Question: I'm trying to use ViewModels for the first time using AutoMapper. I have two models:
'''
public class Item
{
public int ItemId { get; set; }
public bool Active { get; set; }
public string ItemCode { get; set; }
public string Name { get; set; }
public List<ItemOption> ItemOptions { get; set; }
//...
}
public class ItemOption
{
public int ItemOptionId { get; set; }
public string Name { get; set; }
public string Barcode { get; set; }
//...
}
'''
Which I have turned into two ViewModels:
'''
public class ItemDetailViewModel
{
public int ItemDetailViewModelId { get; set; }
public int ItemId { get; set; }
public bool Active { get; set; }
public string ItemCode { get; set; }
public string Name { get; set; }
public List<ItemDetailItemOptionViewModel> ItemOptions { get; set; }
}
public class ItemDetailItemOptionViewModel
{
public int ItemDetailItemOptionViewModelId { get; set; }
public int ItemOptionId { get; set; }
public string Name { get; set; }
public string Barcode { get; set; }
}
'''
I then set the following in my application start-up:
'''
Mapper.CreateMap<Item, ItemDetailViewModel>();
Mapper.CreateMap<ItemOption, ItemDetailItemOptionViewModel>();
'''
Finally I scaffolded my ItemDetailViewModel:

I then built my project and added a new Item through /Item/Create
I had a look in the database expecting to see that I would have an entry in the Item table, but instead I have ItemDetailViewModel and ItemDetailItemOptionViewModel tables, which I wasn't expecting and the data is is ItemDetailViewModel.
I assume I have done something wrong with my scaffolding? How do I scaffold off the ViewModel without making it part of the main business models?
If it isn't possible to scaffold the controller with a ViewModel, then how do I reference the ViewModel in the controller and save changes back to the database?
For example what would the following change to once I remove ItemDetailViewModel from the db context?
'''
//
// POST: /Item/Create
[HttpPost]
[ValidateAntiForgeryToken]
public ActionResult Create(ItemDetailViewModel itemdetailviewmodel)
{
if (ModelState.IsValid)
{
db.ItemDetailViewModels.Add(itemdetailviewmodel);
db.SaveChanges();
return RedirectToAction("Index");
}
return View(itemdetailviewmodel);
}
'''
So am I correct that my Index/Details should work as so or is there a better way of doing it?
'''
//
// GET: /Item/
public ActionResult Index()
{
var items = db.Items.ToList();
var itemdetailviewmodel = AutoMapper.Mapper.Map<ItemDetailViewModel>(items);
return View(itemdetailviewmodel);
}
//
// GET: /Item/Details/5
public ActionResult Details(int id = 0)
{
ItemDetailViewModel itemdetailviewmodel = AutoMapper.Mapper.Map<ItemDetailViewModel>(db.Items.Find(id));
if (itemdetailviewmodel == null)
{
return HttpNotFound();
}
return View(itemdetailviewmodel);
}
'''
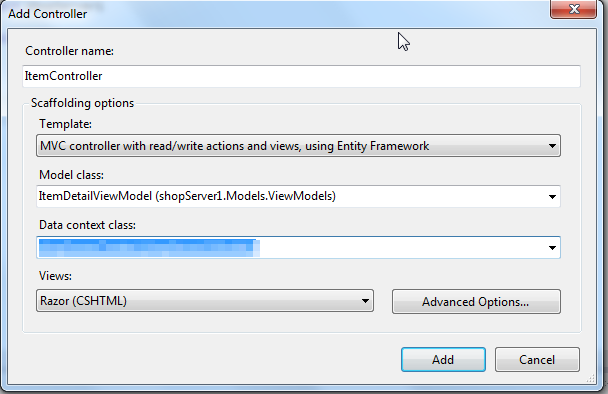
Answer: Scaffolding is not that intelligent. The standard controller scaffolding template is creating a DbContext with the controller model and presumes you are working with the DB models, not view models and it does not use Automapper. So you'll need to either not use scaffolding, or check what it has done before using it.
And nothing is wrong with the way you use scaffolding, it is just not supposed to do what you expect.
this is how you do this without scaffolding
'''
// Without Automapper
[HttpPost]
[ValidateAntiForgeryToken]
public ActionResult Create(ItemDetailViewModel model)
{
if (ModelState.IsValid)
{
var item = new Item()
{
Active = model.Active,
ItemCode = model.ItemCode,
Name = model.Name,
ItemOptions = // code to convert from List<ItemDetailItemOptionViewModel> to List<ItemOption>
}
db.Items.Add(item);
db.SaveChanges();
return RedirectToAction("Index");
}
return View(model);
}
// with Automapper - not recommended by author of Automapper
[HttpPost]
[ValidateAntiForgeryToken]
public ActionResult Create(ItemDetailViewModel model)
{
if (ModelState.IsValid)
{
var item = Automapper.Mapper.Map<Item>(model);
db.Items.Add(item);
db.SaveChanges();
return RedirectToAction("Index");
}
return View(model);
}
'''
You'll need to modify your DbContext to have 'IDbSet<Item> Items' instead of 'IDbSet<ItemDetailViewModels> ItemDetailViewModels'.
Automapper was created to map from Domain Models to View Models and not the other way. I have done that for a while, but this is troublesome and causes subtle bugs and other maintenance problems. Even Jimmy Bogard himself <URL>.